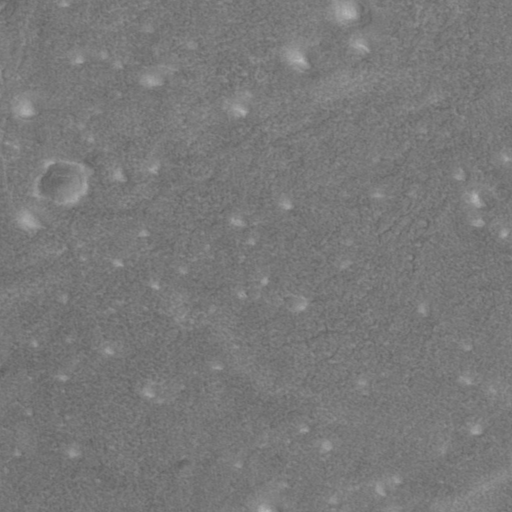
Classes present: Background